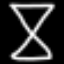
Label: hourglass